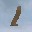
Label: 1